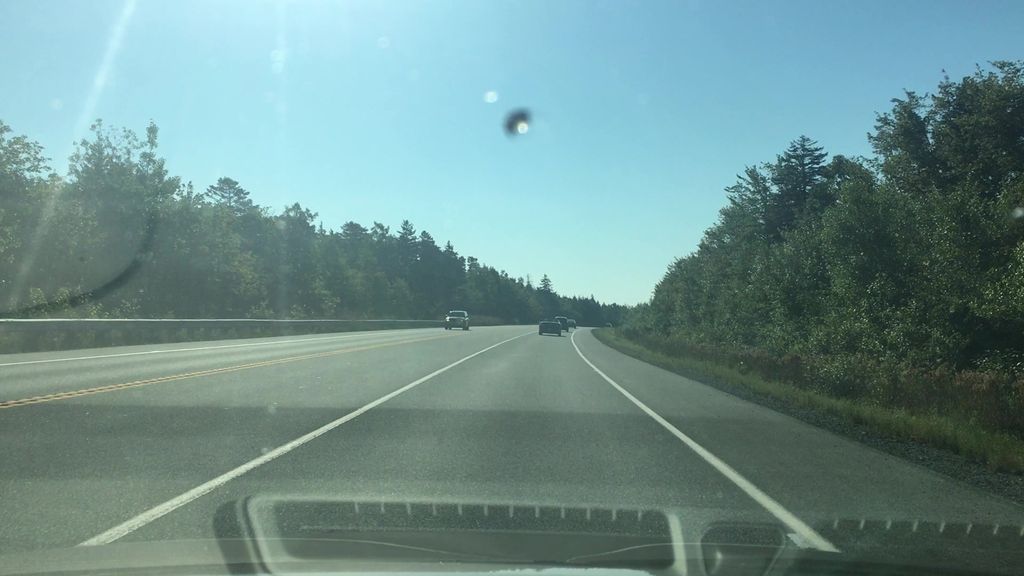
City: halifax